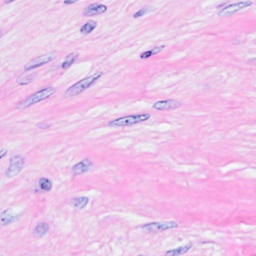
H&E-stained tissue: Breast